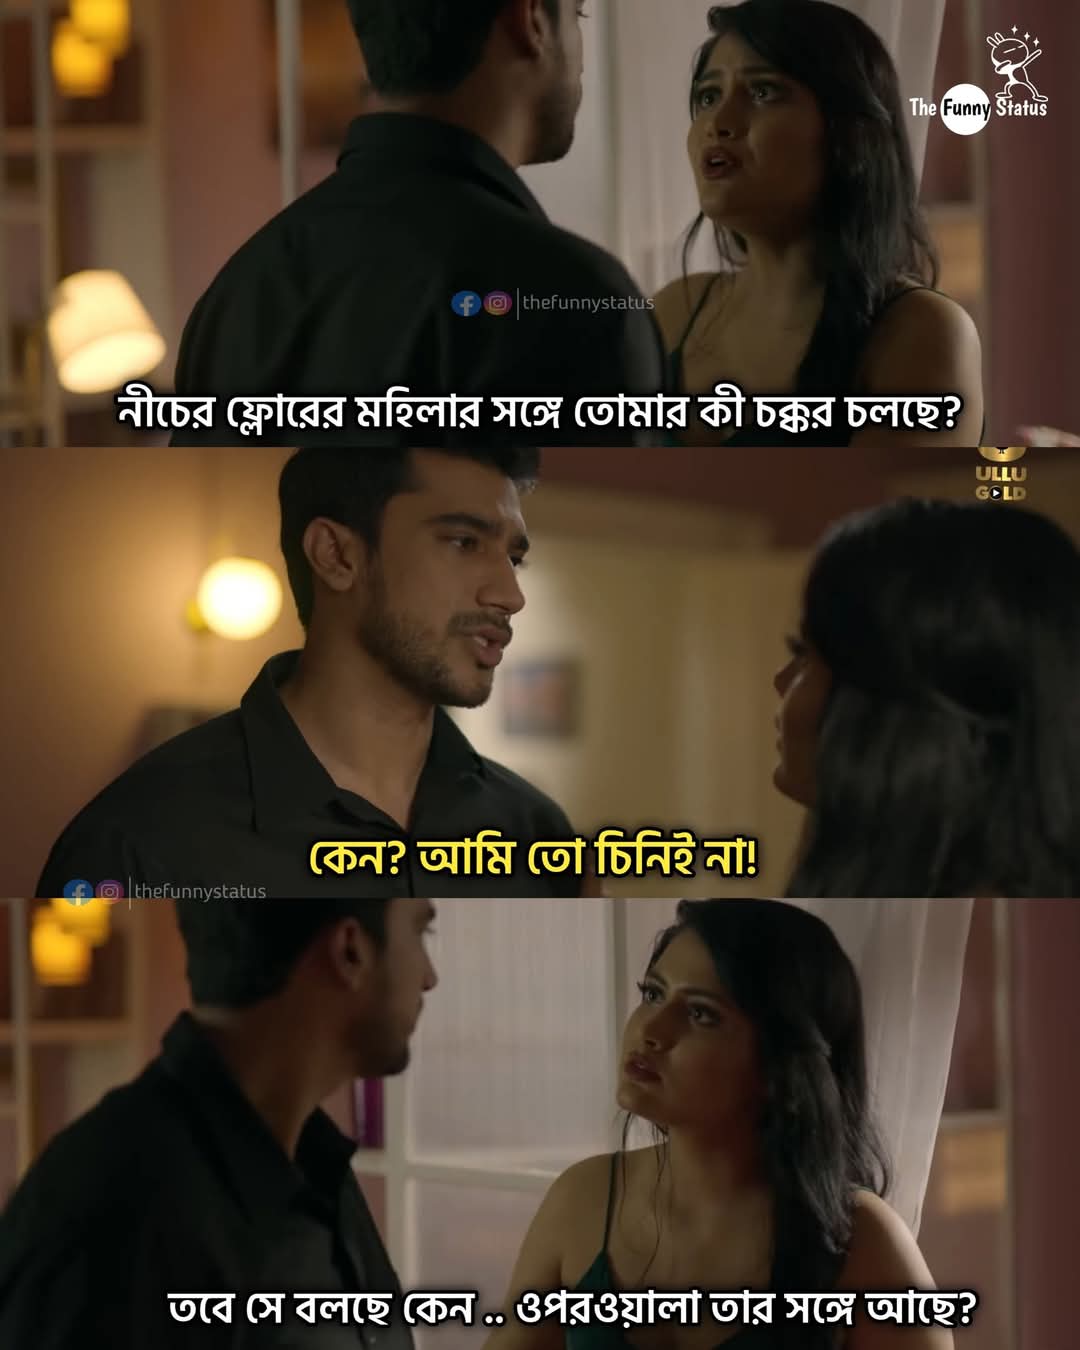
Text: নীচের ফ্লোরের মহিলার সঙ্গে তোমার কী চক্কর চলছে?
কেন? আমি তো চিনিই না!
তবে সে বলছে কেন.. ওপরওয়ালা তার সঙ্গে আছে?
Label: Non Hate